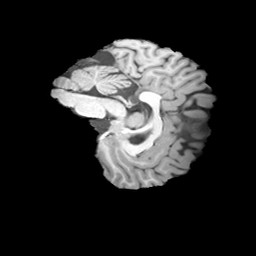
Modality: T1w
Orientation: sagittal
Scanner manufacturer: siemens
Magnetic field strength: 3 T
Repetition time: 2 s
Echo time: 0.0024 s